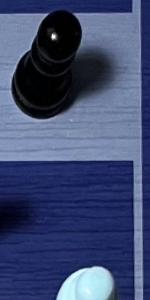
Label: Empty